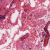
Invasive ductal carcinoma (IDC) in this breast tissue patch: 1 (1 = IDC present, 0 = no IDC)